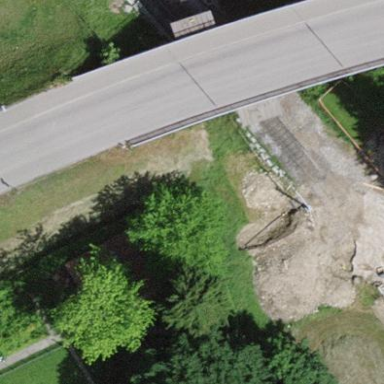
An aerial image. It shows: Beam bridge structure.